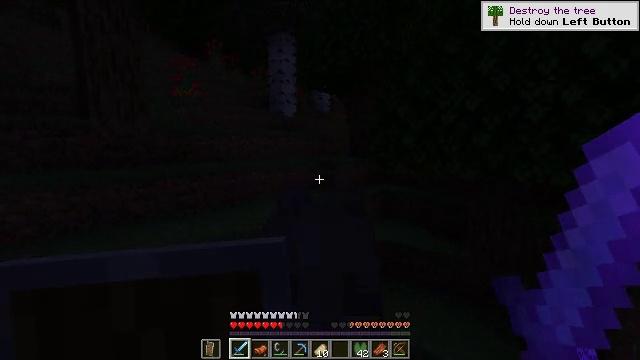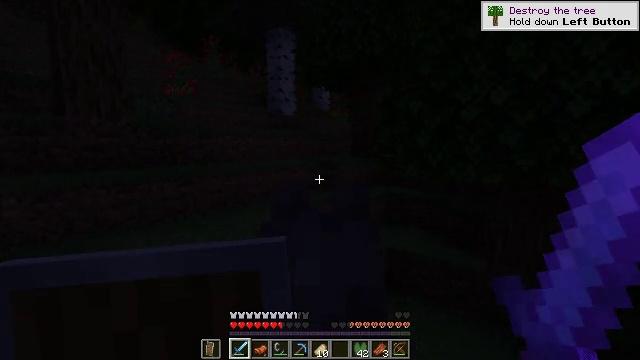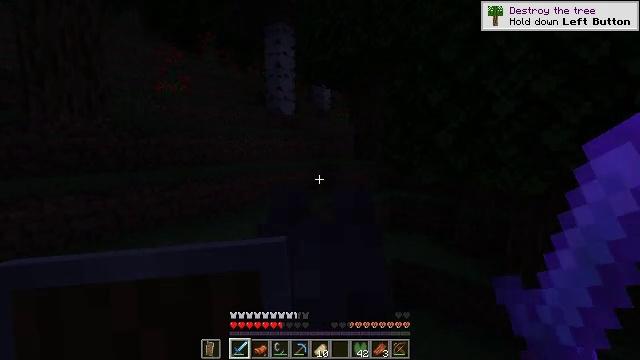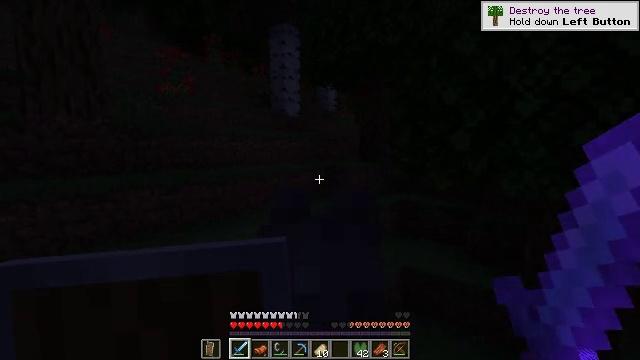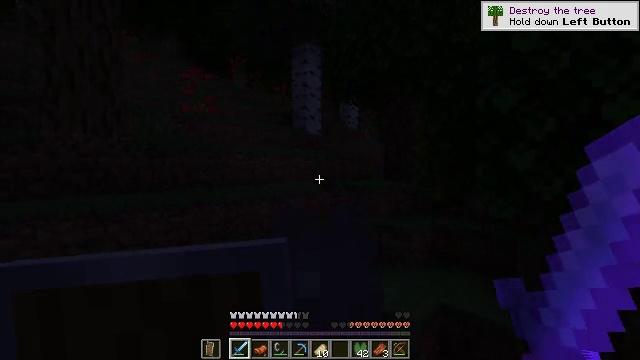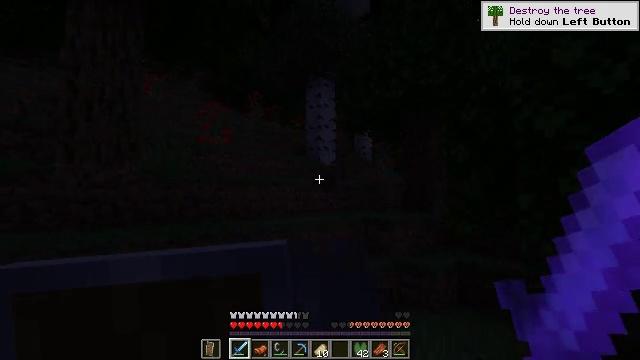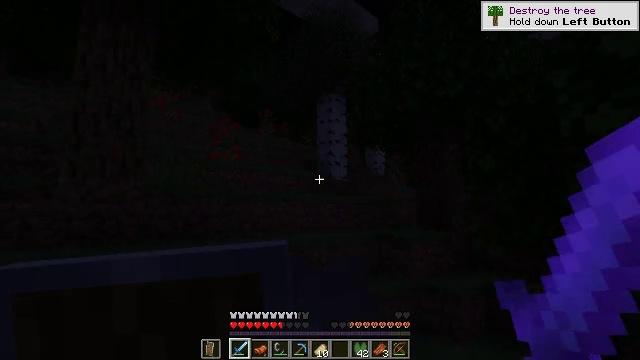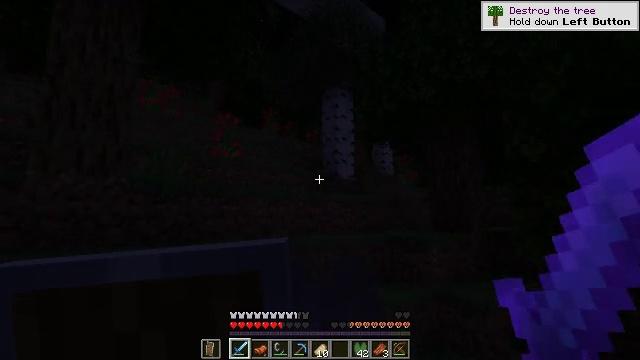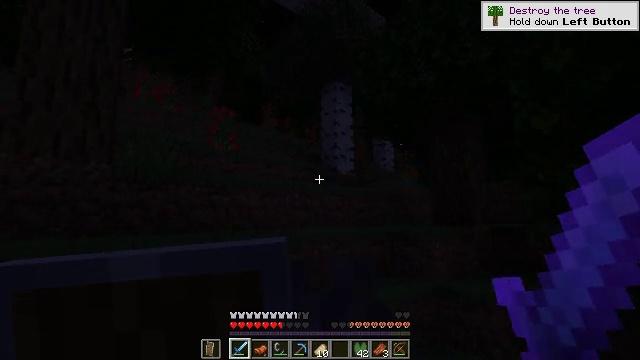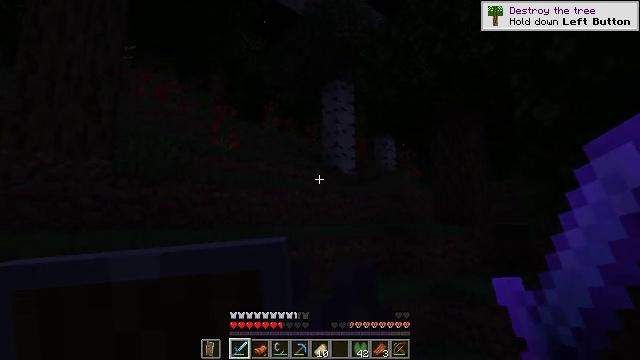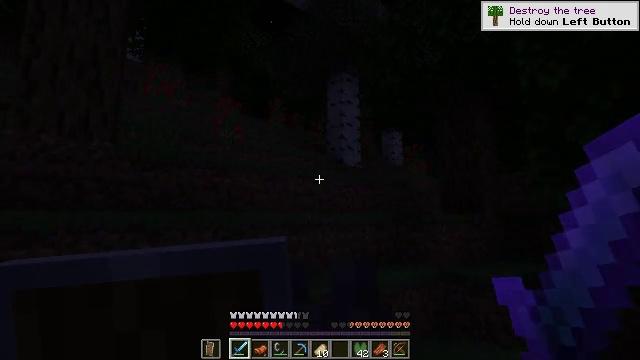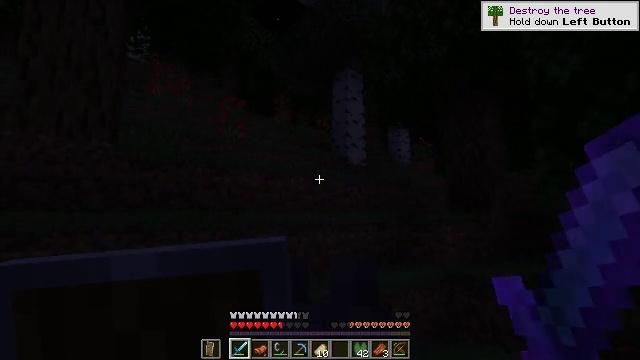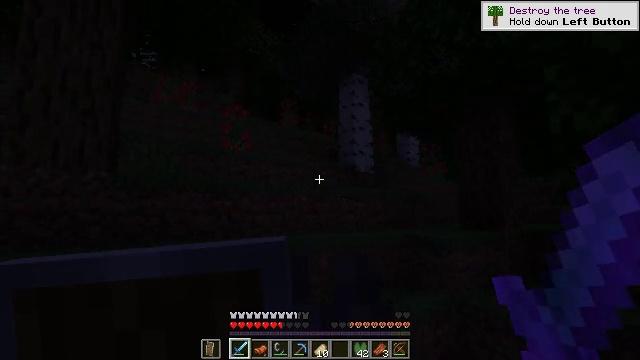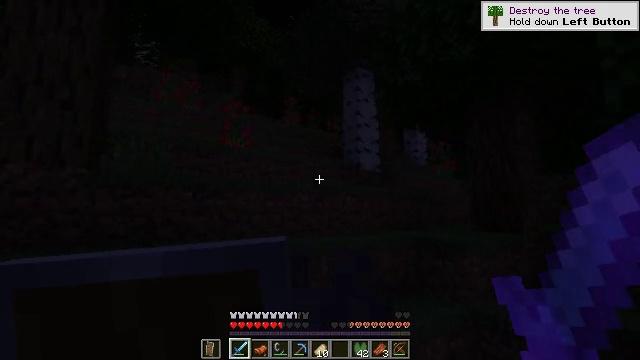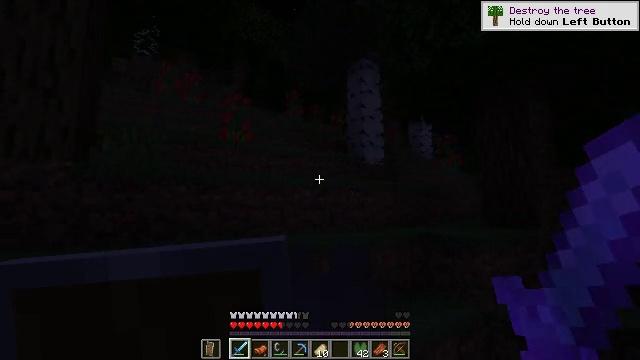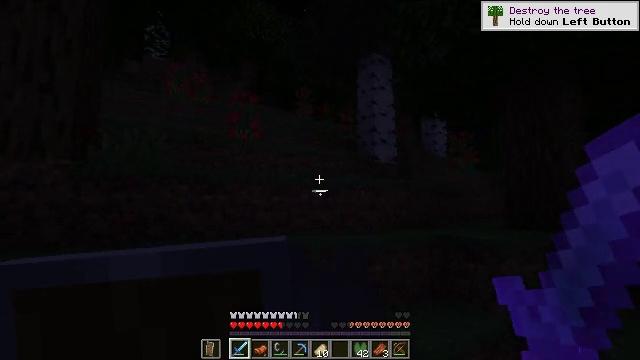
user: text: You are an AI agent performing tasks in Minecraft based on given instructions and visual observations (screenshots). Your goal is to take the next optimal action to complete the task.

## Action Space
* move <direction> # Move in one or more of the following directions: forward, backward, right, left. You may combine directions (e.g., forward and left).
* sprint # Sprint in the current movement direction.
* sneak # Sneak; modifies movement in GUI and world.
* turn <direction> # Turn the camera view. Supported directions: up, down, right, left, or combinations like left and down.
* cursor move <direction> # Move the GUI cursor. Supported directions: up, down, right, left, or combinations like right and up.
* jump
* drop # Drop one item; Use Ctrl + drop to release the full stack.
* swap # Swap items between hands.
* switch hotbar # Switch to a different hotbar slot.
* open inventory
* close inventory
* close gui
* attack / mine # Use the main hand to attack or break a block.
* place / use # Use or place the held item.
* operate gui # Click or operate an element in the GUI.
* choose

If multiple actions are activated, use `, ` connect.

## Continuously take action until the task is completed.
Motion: motion action
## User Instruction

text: Clear birch leaves to get saplings.
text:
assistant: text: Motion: move forward
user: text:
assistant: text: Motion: move forward
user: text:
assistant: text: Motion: move forward, turn left
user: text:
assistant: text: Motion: move forward, turn left and up
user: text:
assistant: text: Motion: move forward, turn left and up
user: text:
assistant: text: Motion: move forward, turn left and up
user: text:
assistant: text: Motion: move forward
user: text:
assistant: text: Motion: move forward
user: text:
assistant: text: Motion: move forward, turn left
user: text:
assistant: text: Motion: move forward, turn left
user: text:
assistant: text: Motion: move forward, turn left
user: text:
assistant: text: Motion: move forward, turn left
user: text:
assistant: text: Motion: move forward
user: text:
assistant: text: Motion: move forward, turn left and down
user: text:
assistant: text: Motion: move forward
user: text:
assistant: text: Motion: move forward
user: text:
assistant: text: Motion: move forward, turn left
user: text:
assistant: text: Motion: move forward, turn left
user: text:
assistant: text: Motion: move forward, turn left
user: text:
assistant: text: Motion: move forward, turn left
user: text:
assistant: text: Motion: move forward, turn left
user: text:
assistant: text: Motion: move forward, turn left
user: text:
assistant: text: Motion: move forward, turn left
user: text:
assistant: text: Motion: move forward, turn left
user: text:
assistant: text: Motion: move forward, turn left
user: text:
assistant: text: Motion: move forward, turn left
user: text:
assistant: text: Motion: move forward
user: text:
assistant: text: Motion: move forward, turn left
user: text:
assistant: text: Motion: move forward, turn left
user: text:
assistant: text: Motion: move forward, turn left